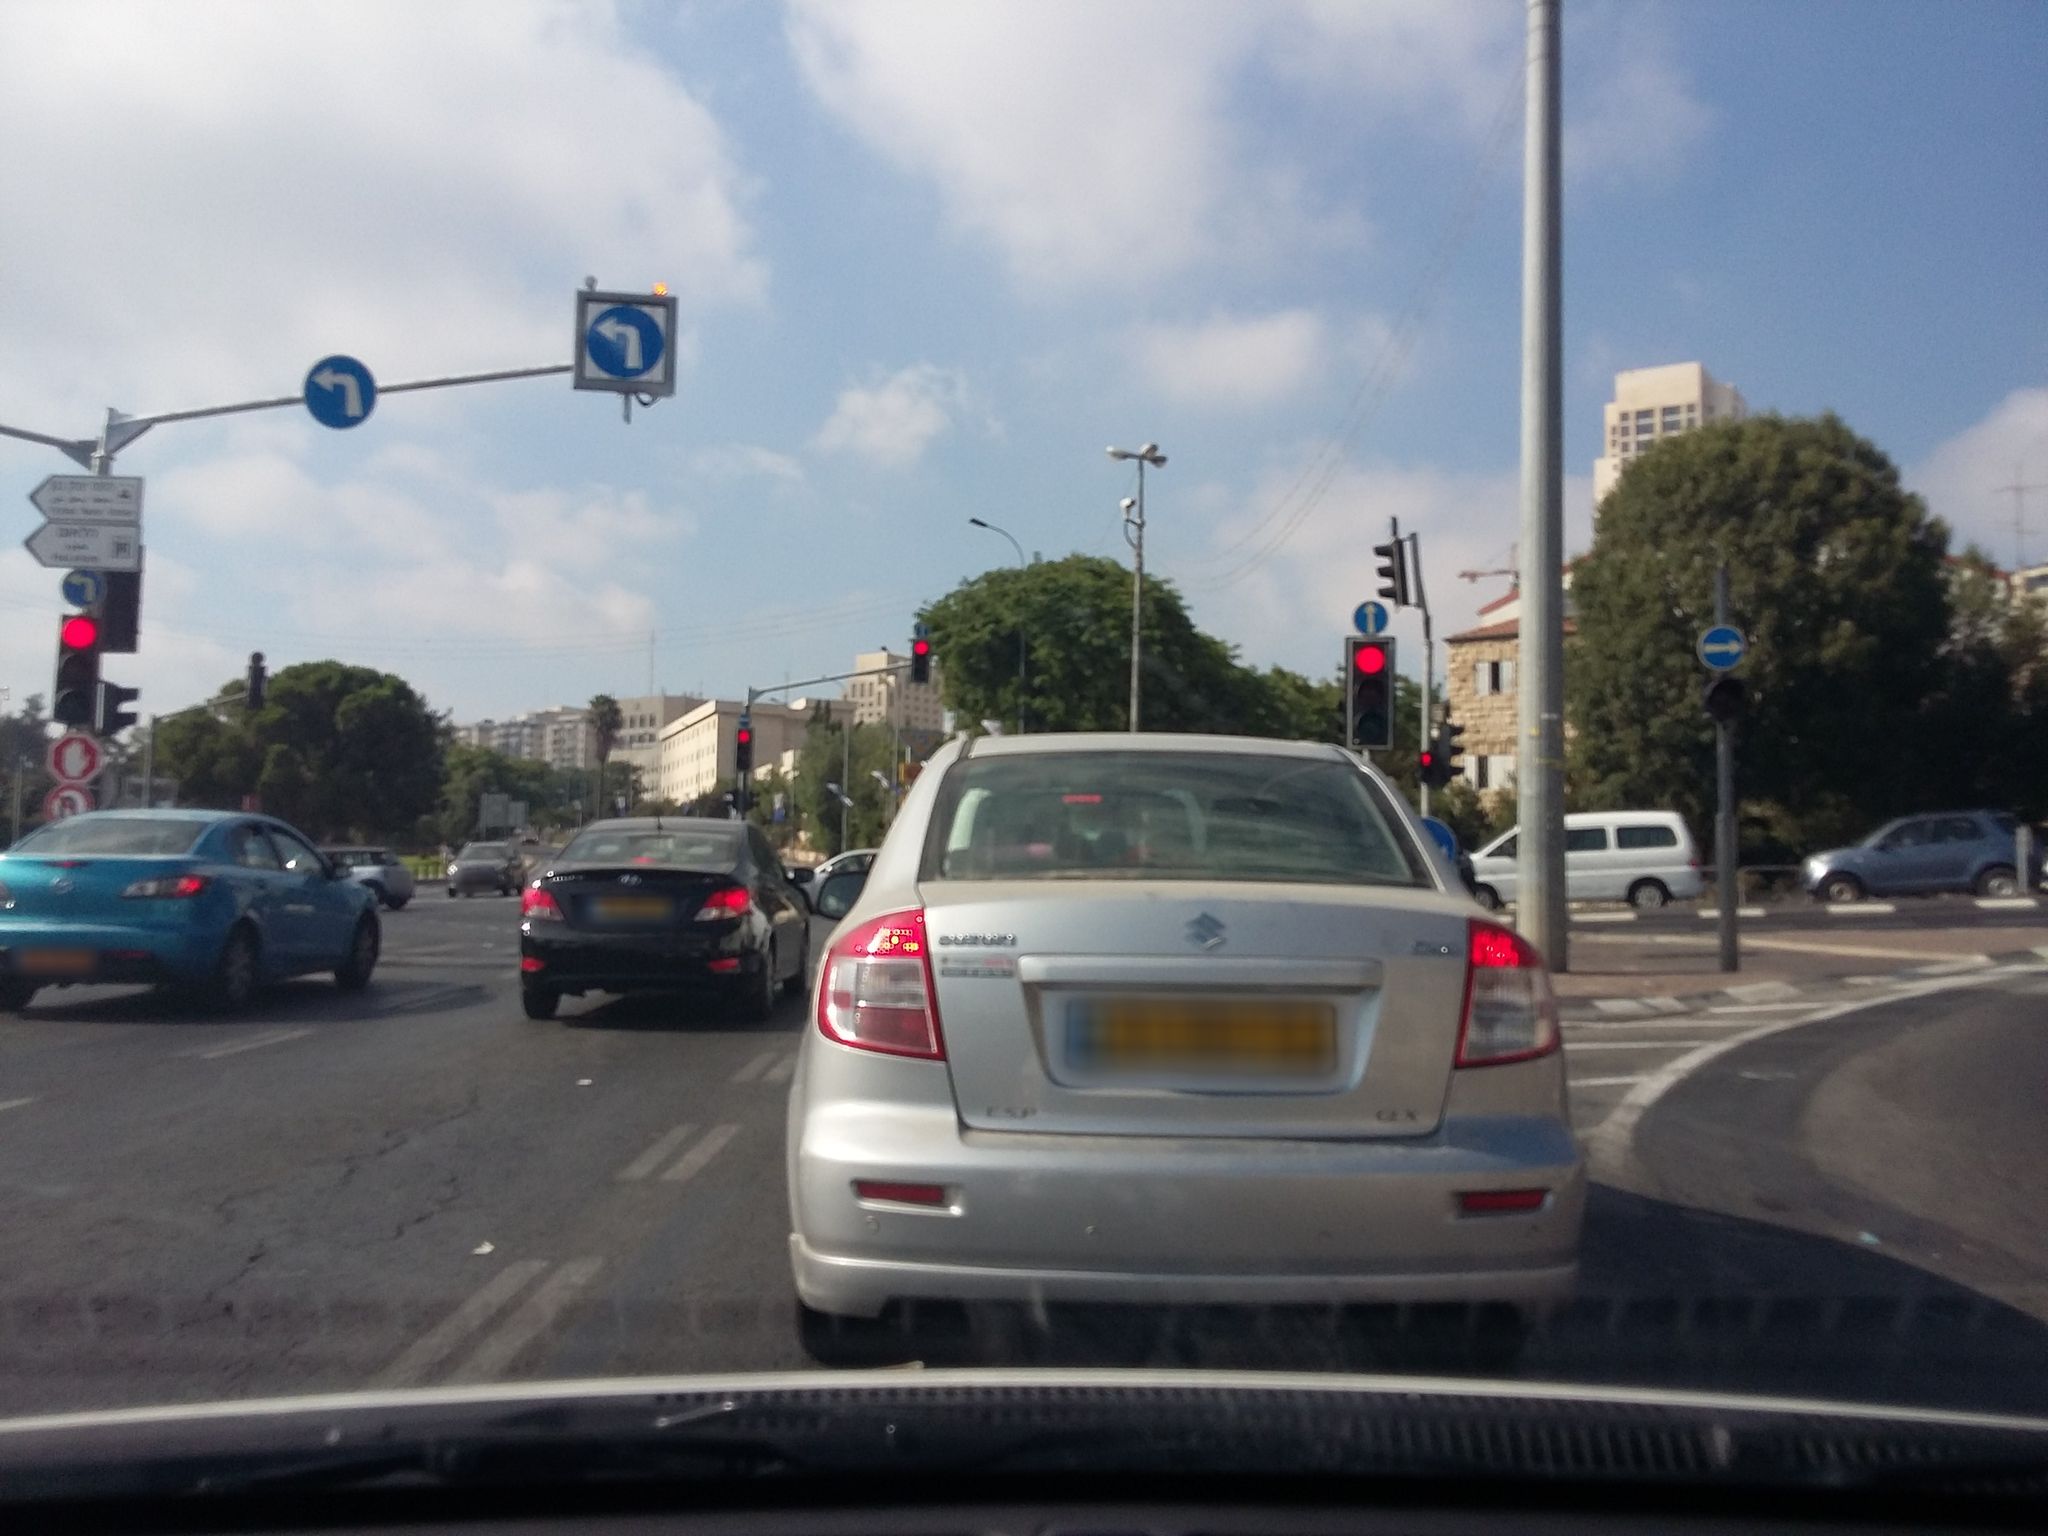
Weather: clear
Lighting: day
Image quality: good
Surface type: driving surface
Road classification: secondary_link
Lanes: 3
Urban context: urban centre
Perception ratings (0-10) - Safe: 3.21, Lively: 8.82, Beautiful: 2.52, Boring: 2.29, Depressing: 4.03, Wealthy: 4.14